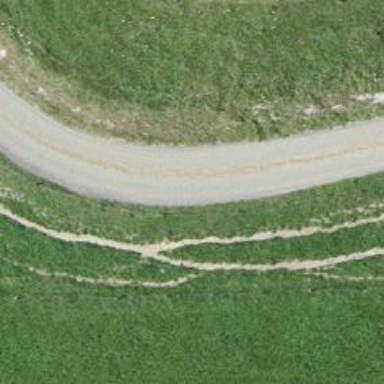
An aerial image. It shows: Track with grade 1 quality.